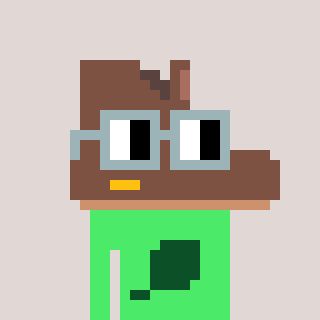
a pixel art character with square dark gray glasses, a boot-shaped head and a teal-colored body on a warm background